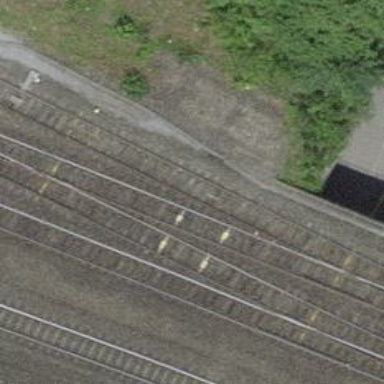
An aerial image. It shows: Single-track railway bridge with contact lines for electrification.